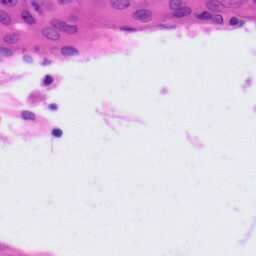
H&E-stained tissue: Tonsil